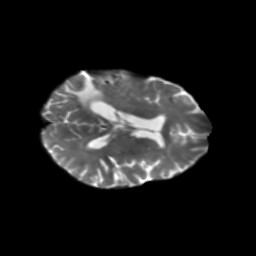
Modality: T2w
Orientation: axial
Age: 58
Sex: female
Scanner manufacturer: siemens
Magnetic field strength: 3 T
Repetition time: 5.25 s
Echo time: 0.08 s